Aerial crown-view tile of a tropical tree (Barro Colorado Island, Panama), acquired 20250818:
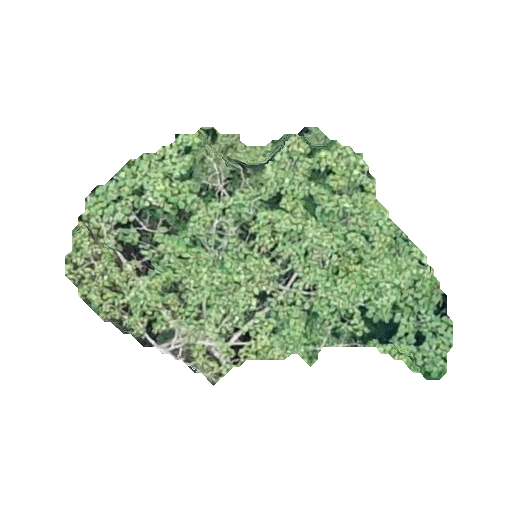
Species: Ochroma pyramidale
GBIF accepted scientific name: Ochroma pyramidale
Crown area: 98.394 m²